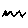
Label: zigzag